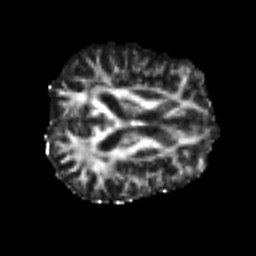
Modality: FA
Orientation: axial
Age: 72
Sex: male
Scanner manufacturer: siemens
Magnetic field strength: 3 T
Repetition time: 4.987 s
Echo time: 0.0792 s